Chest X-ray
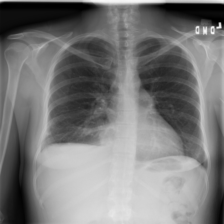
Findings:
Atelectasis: negative
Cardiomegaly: negative
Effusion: positive
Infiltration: negative
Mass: negative
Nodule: negative
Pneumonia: negative
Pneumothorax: negative
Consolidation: negative
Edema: negative
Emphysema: negative
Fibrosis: negative
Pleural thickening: negative
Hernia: negative